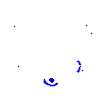
Particle: pion